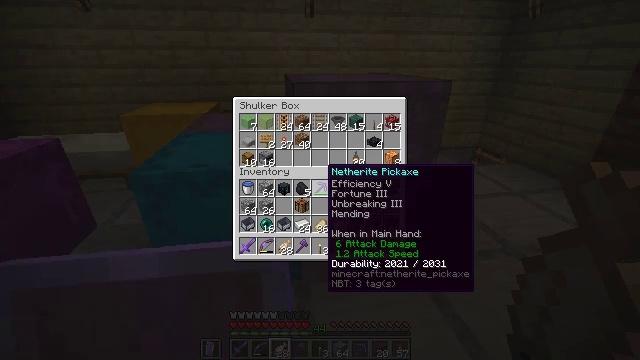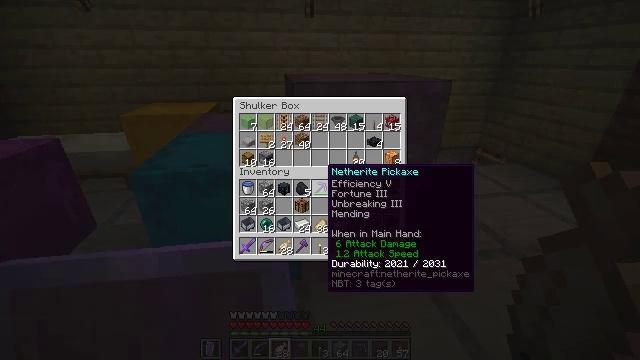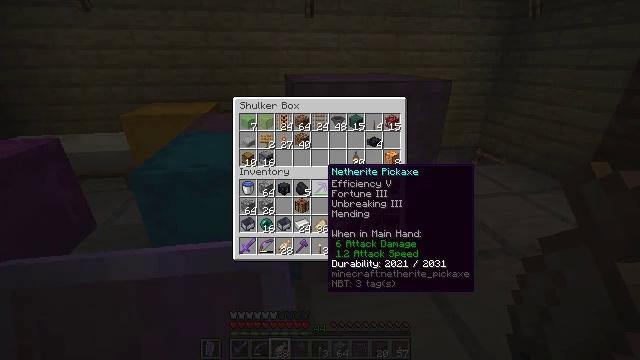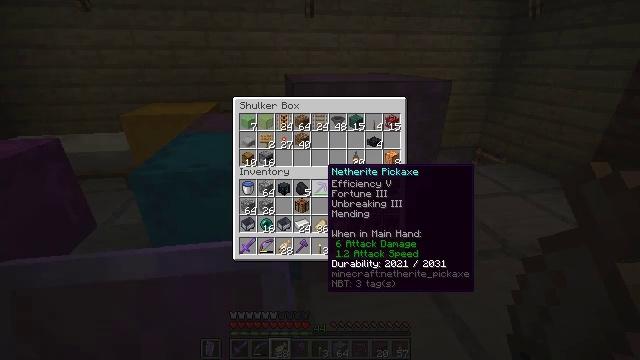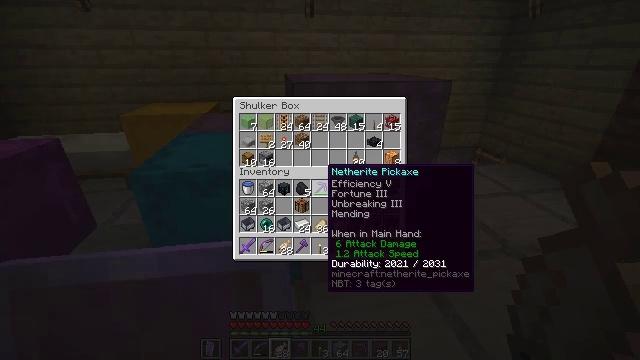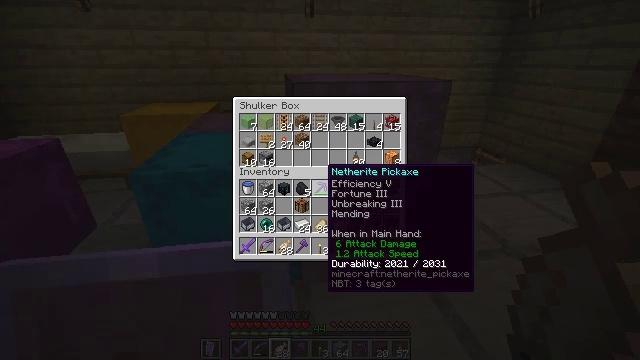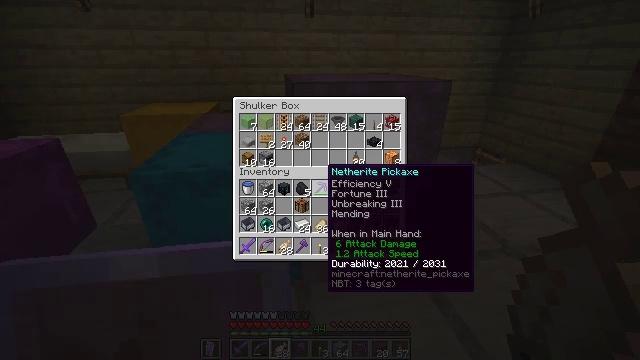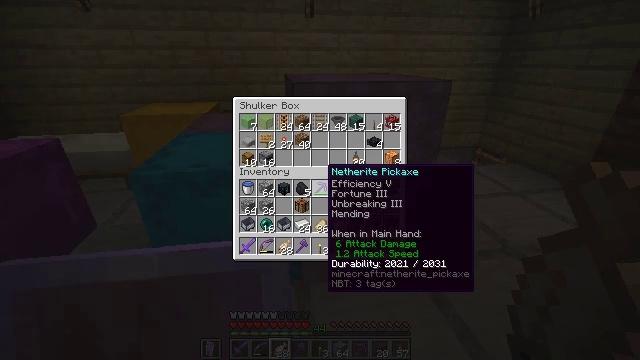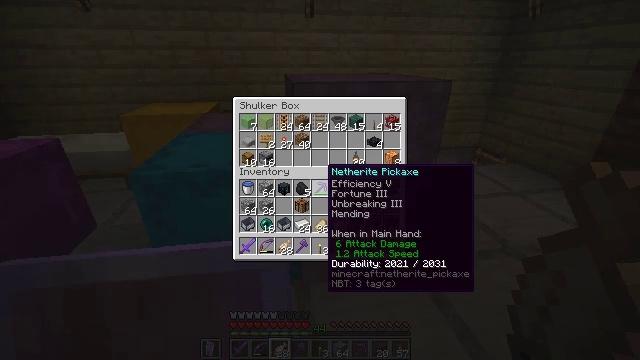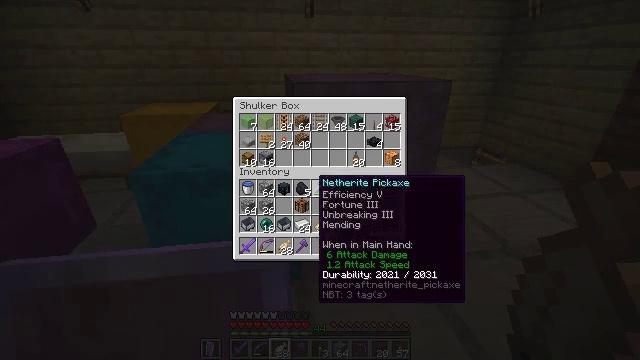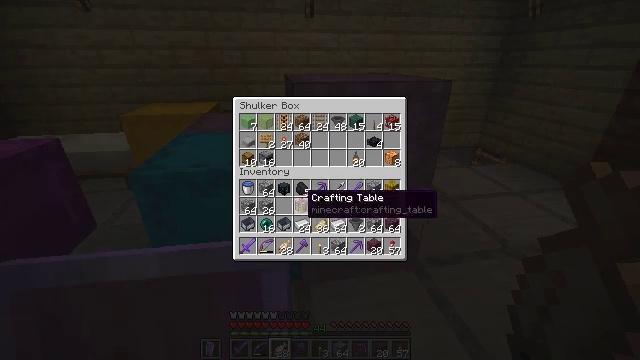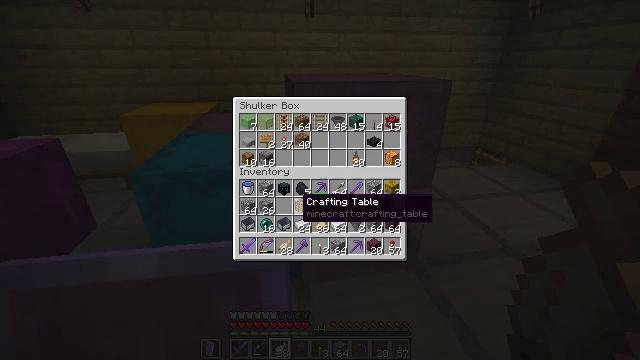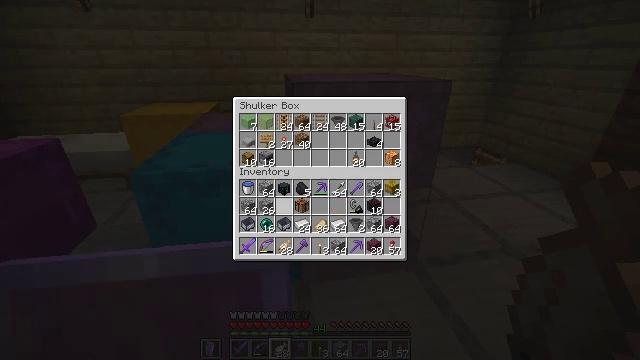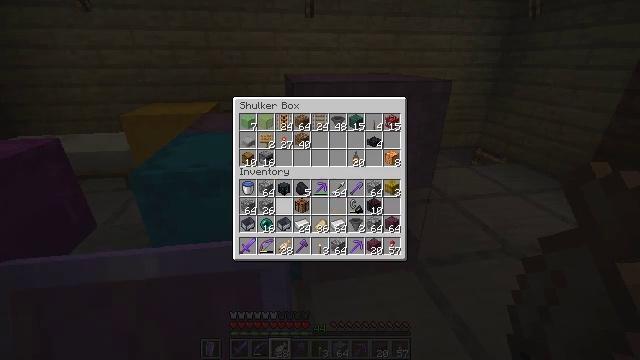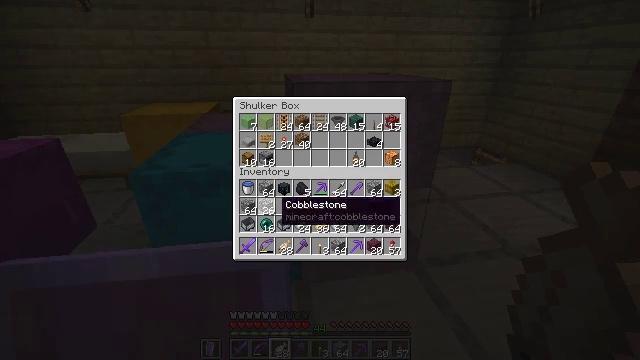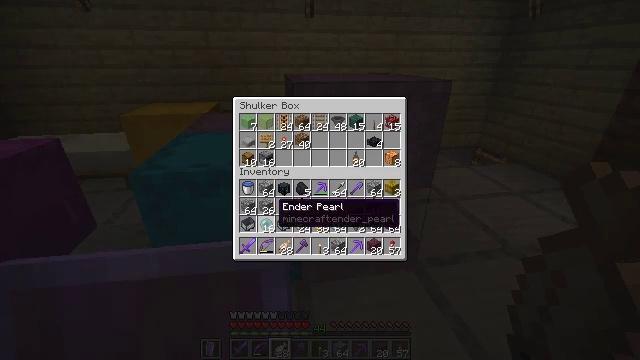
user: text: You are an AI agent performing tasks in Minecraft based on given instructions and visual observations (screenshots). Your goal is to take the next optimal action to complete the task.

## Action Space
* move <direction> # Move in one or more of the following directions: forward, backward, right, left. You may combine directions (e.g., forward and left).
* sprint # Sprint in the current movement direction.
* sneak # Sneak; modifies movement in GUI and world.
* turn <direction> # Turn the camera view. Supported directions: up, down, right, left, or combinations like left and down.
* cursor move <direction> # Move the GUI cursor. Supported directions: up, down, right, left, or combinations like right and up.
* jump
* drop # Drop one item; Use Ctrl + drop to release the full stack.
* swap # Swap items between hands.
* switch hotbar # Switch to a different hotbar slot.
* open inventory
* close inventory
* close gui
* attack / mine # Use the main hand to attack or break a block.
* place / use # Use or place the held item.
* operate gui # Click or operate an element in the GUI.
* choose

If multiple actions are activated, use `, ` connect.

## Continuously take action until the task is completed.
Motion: motion action
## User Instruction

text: Create the hopper minecart in the crafting table.
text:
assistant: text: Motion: no_op
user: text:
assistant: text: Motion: no_op
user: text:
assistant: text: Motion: no_op
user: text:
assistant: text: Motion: no_op
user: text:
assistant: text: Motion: no_op
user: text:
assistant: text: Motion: no_op
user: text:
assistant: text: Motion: no_op
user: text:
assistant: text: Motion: no_op
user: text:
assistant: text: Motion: turn left and down
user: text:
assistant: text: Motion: turn left and down
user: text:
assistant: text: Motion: no_op
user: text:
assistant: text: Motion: no_op
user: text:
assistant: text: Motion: turn left
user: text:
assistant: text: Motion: no_op
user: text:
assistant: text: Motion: sneak
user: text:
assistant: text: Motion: sneak
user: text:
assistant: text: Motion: sneak
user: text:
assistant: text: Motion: sneak
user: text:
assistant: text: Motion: sneak
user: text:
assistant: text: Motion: sneak, turn right
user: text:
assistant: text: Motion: sneak
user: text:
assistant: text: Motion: sneak
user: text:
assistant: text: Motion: sneak
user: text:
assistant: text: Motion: sneak
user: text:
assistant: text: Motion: sneak
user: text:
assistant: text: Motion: sneak, attack / mine
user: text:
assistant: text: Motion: sneak, attack / mine
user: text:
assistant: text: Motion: sneak, attack / mine
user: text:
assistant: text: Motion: sneak
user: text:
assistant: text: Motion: sneak